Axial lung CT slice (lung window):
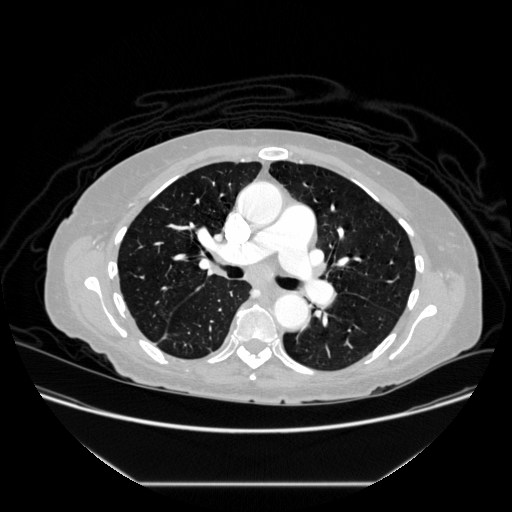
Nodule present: no